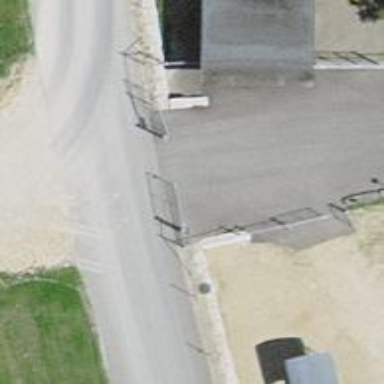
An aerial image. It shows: Gate.